Question: In the docs for the chi-squared univariate feature selection function of scikit-learn <URL>, it states
> This score can be used to select the n_features features with the highest values for the kh2 (chi-square) statistic from X, which must contain booleans or (e.g., term counts in document classification), relative to the classes.
I am struggling to understand what the corresponding contingency table would look like, especially in the case of frequency features.
For example, consider the below dataset with boolean features and targets:
'''
import numpy as np
>>> X = np.random.randint(2, size=50).reshape(10, 5)
array([[1, 0, 0, 0, 1],
[1, 1, 0, 1, 1],
[1, 0, 0, 0, 0],
[0, 0, 0, 0, 0],
[0, 0, 0, 0, 1],
[1, 0, 0, 0, 1],
[1, 0, 1, 1, 1],
[0, 1, 1, 0, 0],
[1, 0, 1, 1, 1],
[1, 1, 1, 1, 0]])
>>> y = np.random.randint(2, size=10)
array([1, 0, 0, 0, 1, 1, 1, 1, 0, 1])
'''
To construct the contingency table with respect to the first feature, we can do this (excuse my PEP8 violation)
'''
import scipy as sp
>>> contingency_table = sp.sparse.coo_matrix(
... (np.ones_like(y), (X[:, 0], y)),
... shape=(np.unique(X[:, 0]).shape[0], np.unique(y).shape[0])).A
array([[1, 2],
[3, 4]])
'''
So now I can calculate the chi-squared statistic and its p-values
'''
>>> sp.stats.chi2_contingency(contingency_table)
(0.17857142857142855,
0.67260381744151676,
1,
array([[ 1.2, 1.8],
[ 2.8, 4.2]]))
'''
And this ought to be consistent with scikit-learn's 'chi2'
'''
from sklearn.feature_selection import chi2
>>> chi2_, pval = chi2(X, y)
>>> chi2_[0], pval[0]
(0.023809523809523787, 0.87737055606414338)
'''
...Nope. Have I misinterpreted something?
Also, what does the contingency table look like in the case of frequencies? I assumed it would be something like
'''
contingency_table = sp.sparse.coo_matrix(
(np.ones_like(y), (X[:, 0], y)),
shape=(X[:, 0].max()+1, np.unique(y).shape[0])).A
'''
But the corresponding table of expected frequencies will most likely have several zero elements.
To clarify further, consider the first feature 'X[:, 0]' that is, say, and the targets 'y', say, .
From this we get the cross tabulation
'''
Right-handed Left-handed (!right-handed)
Male 1 2
Female (!male) 3 4
'''
And we can assess the significance of the difference between the two proportions using the Chi-squared test by setting the expected frequency

'sklearn.feature_selection.chi2' does this directly without resorting to explicitly computing the table and obtains the scores using a more efficient procedure that is equivalent to 'scipy.stats.chisquare'.
After explicitly enumerating the table shown above, I wanted to verify it is consistent with 'chi2' when applying 'scipy.stats.chi2_contingency' and to my dismay, it isn't. I'd like to ask why it isn't.
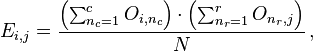
Answer: Consider a column 'x' of 'X'. 'sklearn.feature_selection.chi2' tests whether
the frequencies of the 'y' values where 'x' is 1 agree with the frequencies of 'y' in
the full population. (@larsman's answer shows how you can reproduce the calculation with numpy and scipy.) This is not the same as the standard 2x2 contingency table
analysis of 'x' and 'y'. In a 2x2 contingency table analysis, the frequencies of 'y'
where 'x' is 0 also contribute to the test.
Suppose we form the contingency table for 'x' and 'y':
'''
| y=0 y=1
----+---------
x=0 | a b
x=1 | c d
'''
Let n = a + b + c + d. This is the number of samples (i.e. same as len(x) and len(y)).
Let nx = c + d. This is the number of occurrences of '1' in 'x'.
Let py1 = (b + d)/n. This is the fraction of the full population where y is 1.
'sklearn.feature_selection.chi2' performs a chi2 test on [c, d] using the expected
values [(1-py1)*nx, py1*nx]. This is not the same as the standard contingency table
analysis of a 2x2 table.
Here's an extreme example. Suppose the 2x2 contingency table for 'x' and 'y' is
'''
| y=0 y=1
----+----------
x=0 | 8 8
x=1 | 20 188
'''
The sklearn calculation produces a chi2 score of 1.58, with a p-value of 0.208.
The contingency table analysis of 'scipy.stats.chi2_contingency' gives a chi2 score of 18.6, with a p-value of 1.60e-5.